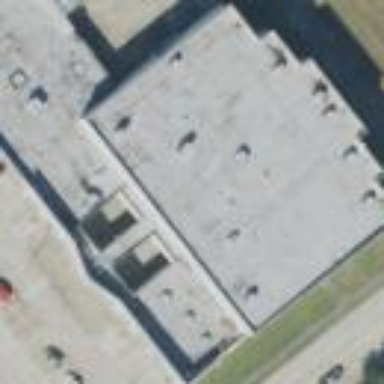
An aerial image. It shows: Cinema building.